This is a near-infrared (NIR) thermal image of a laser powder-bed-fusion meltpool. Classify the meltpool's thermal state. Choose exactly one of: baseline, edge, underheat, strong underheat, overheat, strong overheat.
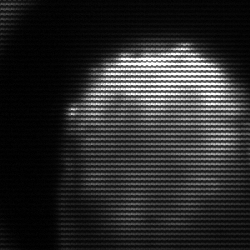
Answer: edge